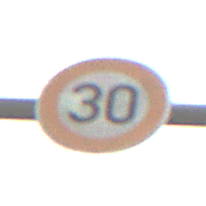
Verkehrszeichen: Geschwindigkeit30
Umgebung: Outdoor, Nature
Tageszeit: MorningAfternoon
Wetter: Overcast
Licht: Natural
Jahreszeit: NotSpecified
Kontrast: LowContrast